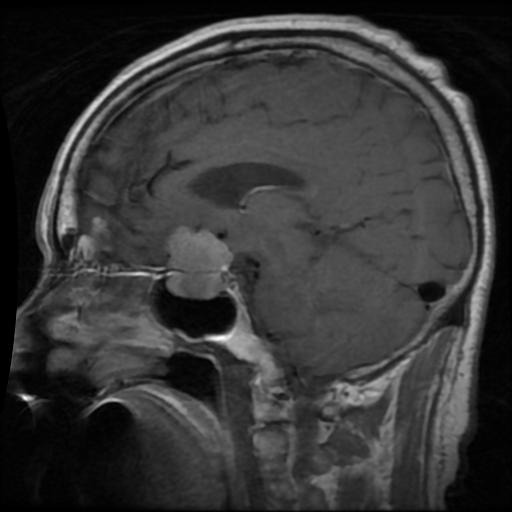
Label: pituitary